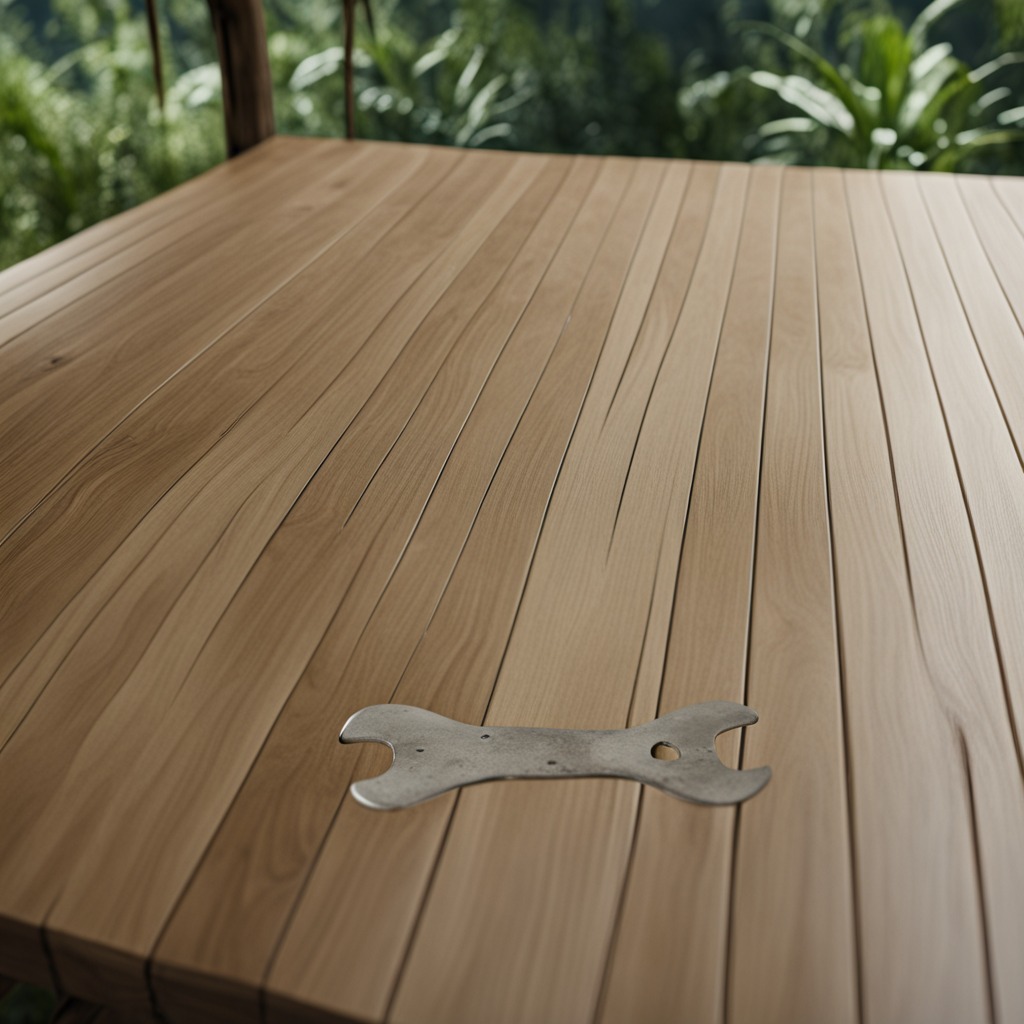
An wrench is lying on a wooden table inside a jungle field workshop tent.